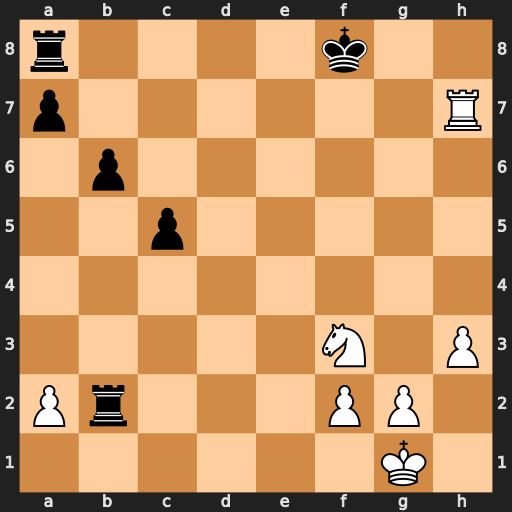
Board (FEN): r4k2/p6R/1p6/2p5/8/5N1P/Pr3PP1/6K1
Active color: w
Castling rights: -
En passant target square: -
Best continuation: Rh8+ Kg7 Rxa8